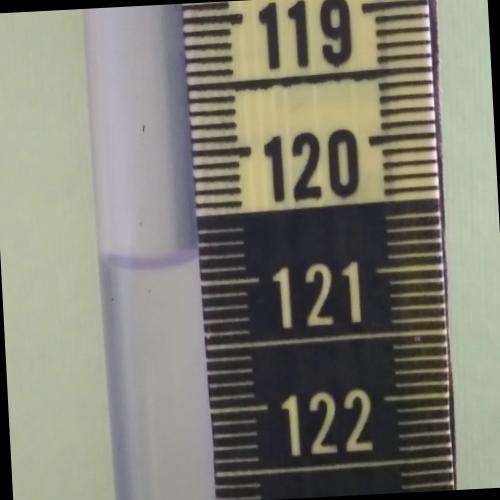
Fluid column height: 120.8 cm